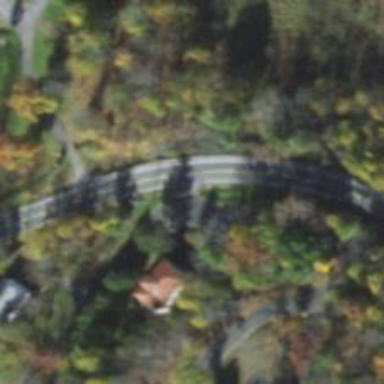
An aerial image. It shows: Road with stop sign.